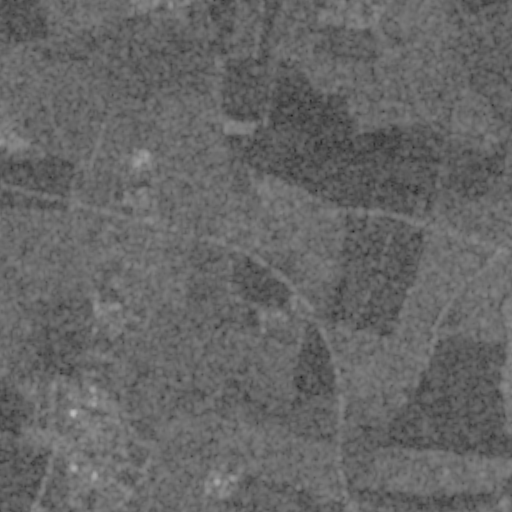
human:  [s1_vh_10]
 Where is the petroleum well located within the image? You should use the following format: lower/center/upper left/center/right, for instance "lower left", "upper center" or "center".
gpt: The petroleum well is located in the lower center of the image.
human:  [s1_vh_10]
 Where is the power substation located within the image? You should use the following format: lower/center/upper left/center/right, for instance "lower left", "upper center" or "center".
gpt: The power substation is located in the lower center of the image.
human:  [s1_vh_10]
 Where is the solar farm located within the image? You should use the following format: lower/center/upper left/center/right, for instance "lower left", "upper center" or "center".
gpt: The solar farm is located in the lower right of the image.
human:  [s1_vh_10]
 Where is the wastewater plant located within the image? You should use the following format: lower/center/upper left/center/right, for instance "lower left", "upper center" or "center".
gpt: The wastewater plant is located in the lower left of the image.
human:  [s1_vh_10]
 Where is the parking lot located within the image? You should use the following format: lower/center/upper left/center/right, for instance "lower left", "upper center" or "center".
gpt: There is no parking lot in the image.

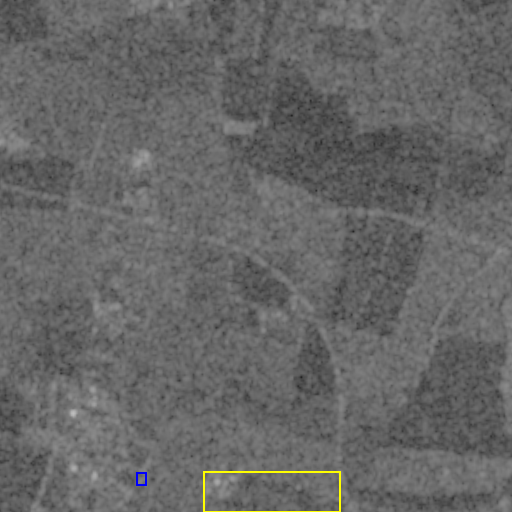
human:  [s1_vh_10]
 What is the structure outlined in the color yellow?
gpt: The structure outlined in yellow is a solar farm.
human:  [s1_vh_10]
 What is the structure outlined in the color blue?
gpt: The structure outlined in blue is a wastewater plant.
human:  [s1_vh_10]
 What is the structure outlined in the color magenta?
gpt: There is no magenta outline.